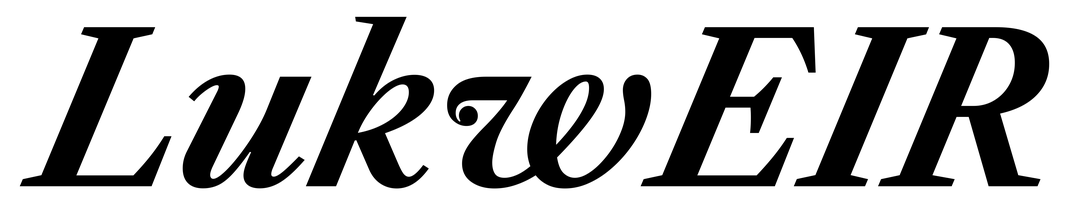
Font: LibreCaslonText-Italic_Bold_Italic